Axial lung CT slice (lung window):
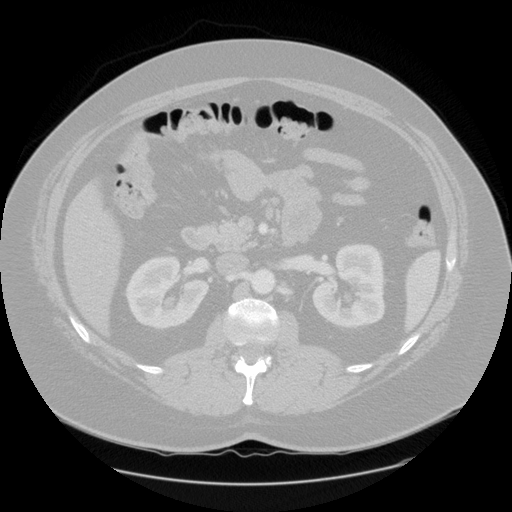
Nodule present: no